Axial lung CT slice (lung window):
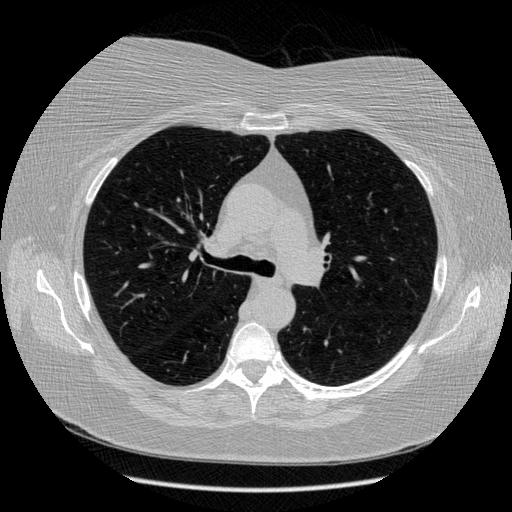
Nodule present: no